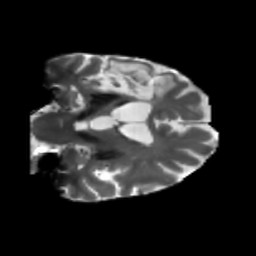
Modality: T2w
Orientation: coronal
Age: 64
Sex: female
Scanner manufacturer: siemens
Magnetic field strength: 3 T
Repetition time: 5.25 s
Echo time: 0.08 s